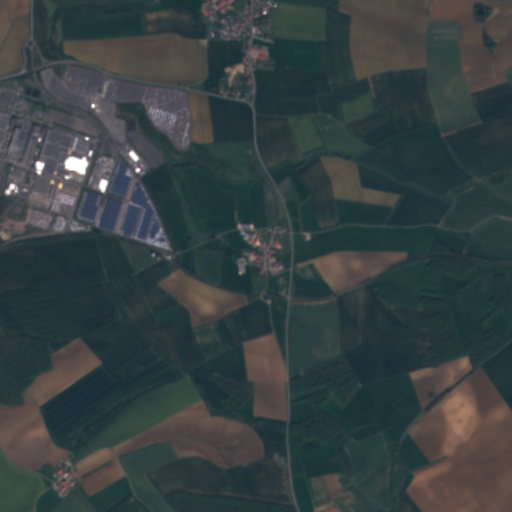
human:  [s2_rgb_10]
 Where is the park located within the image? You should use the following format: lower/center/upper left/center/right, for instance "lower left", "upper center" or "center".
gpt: The park is located in the upper center of the image.
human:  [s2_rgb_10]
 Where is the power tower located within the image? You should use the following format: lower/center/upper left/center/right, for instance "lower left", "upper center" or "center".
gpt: The power tower is located in the upper of the image.
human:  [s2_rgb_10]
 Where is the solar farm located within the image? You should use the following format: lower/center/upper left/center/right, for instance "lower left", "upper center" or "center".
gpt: The solar farm is located in the upper left of the image.
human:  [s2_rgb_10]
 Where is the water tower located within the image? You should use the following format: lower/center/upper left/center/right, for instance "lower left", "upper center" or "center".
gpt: The water tower is located in the center left of the image.
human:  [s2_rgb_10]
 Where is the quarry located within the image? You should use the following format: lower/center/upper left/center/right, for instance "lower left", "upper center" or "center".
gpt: There is no quarry in the image.